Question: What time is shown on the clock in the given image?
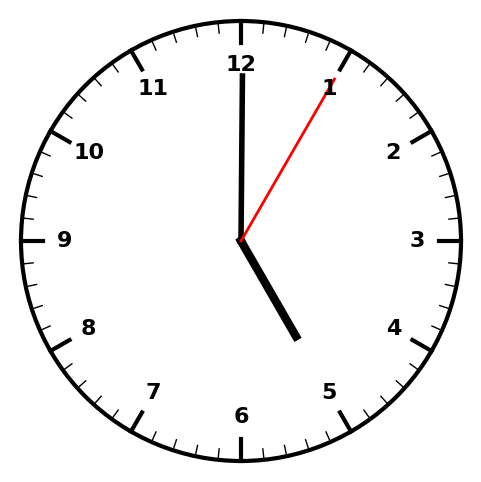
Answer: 05:00:05